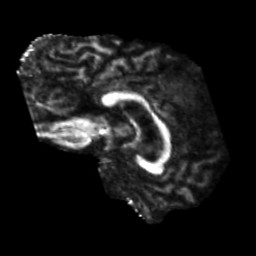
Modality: FA
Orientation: sagittal
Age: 47
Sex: male
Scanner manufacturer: siemens
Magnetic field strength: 3 T
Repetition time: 5.25 s
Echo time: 0.08 s